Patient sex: M
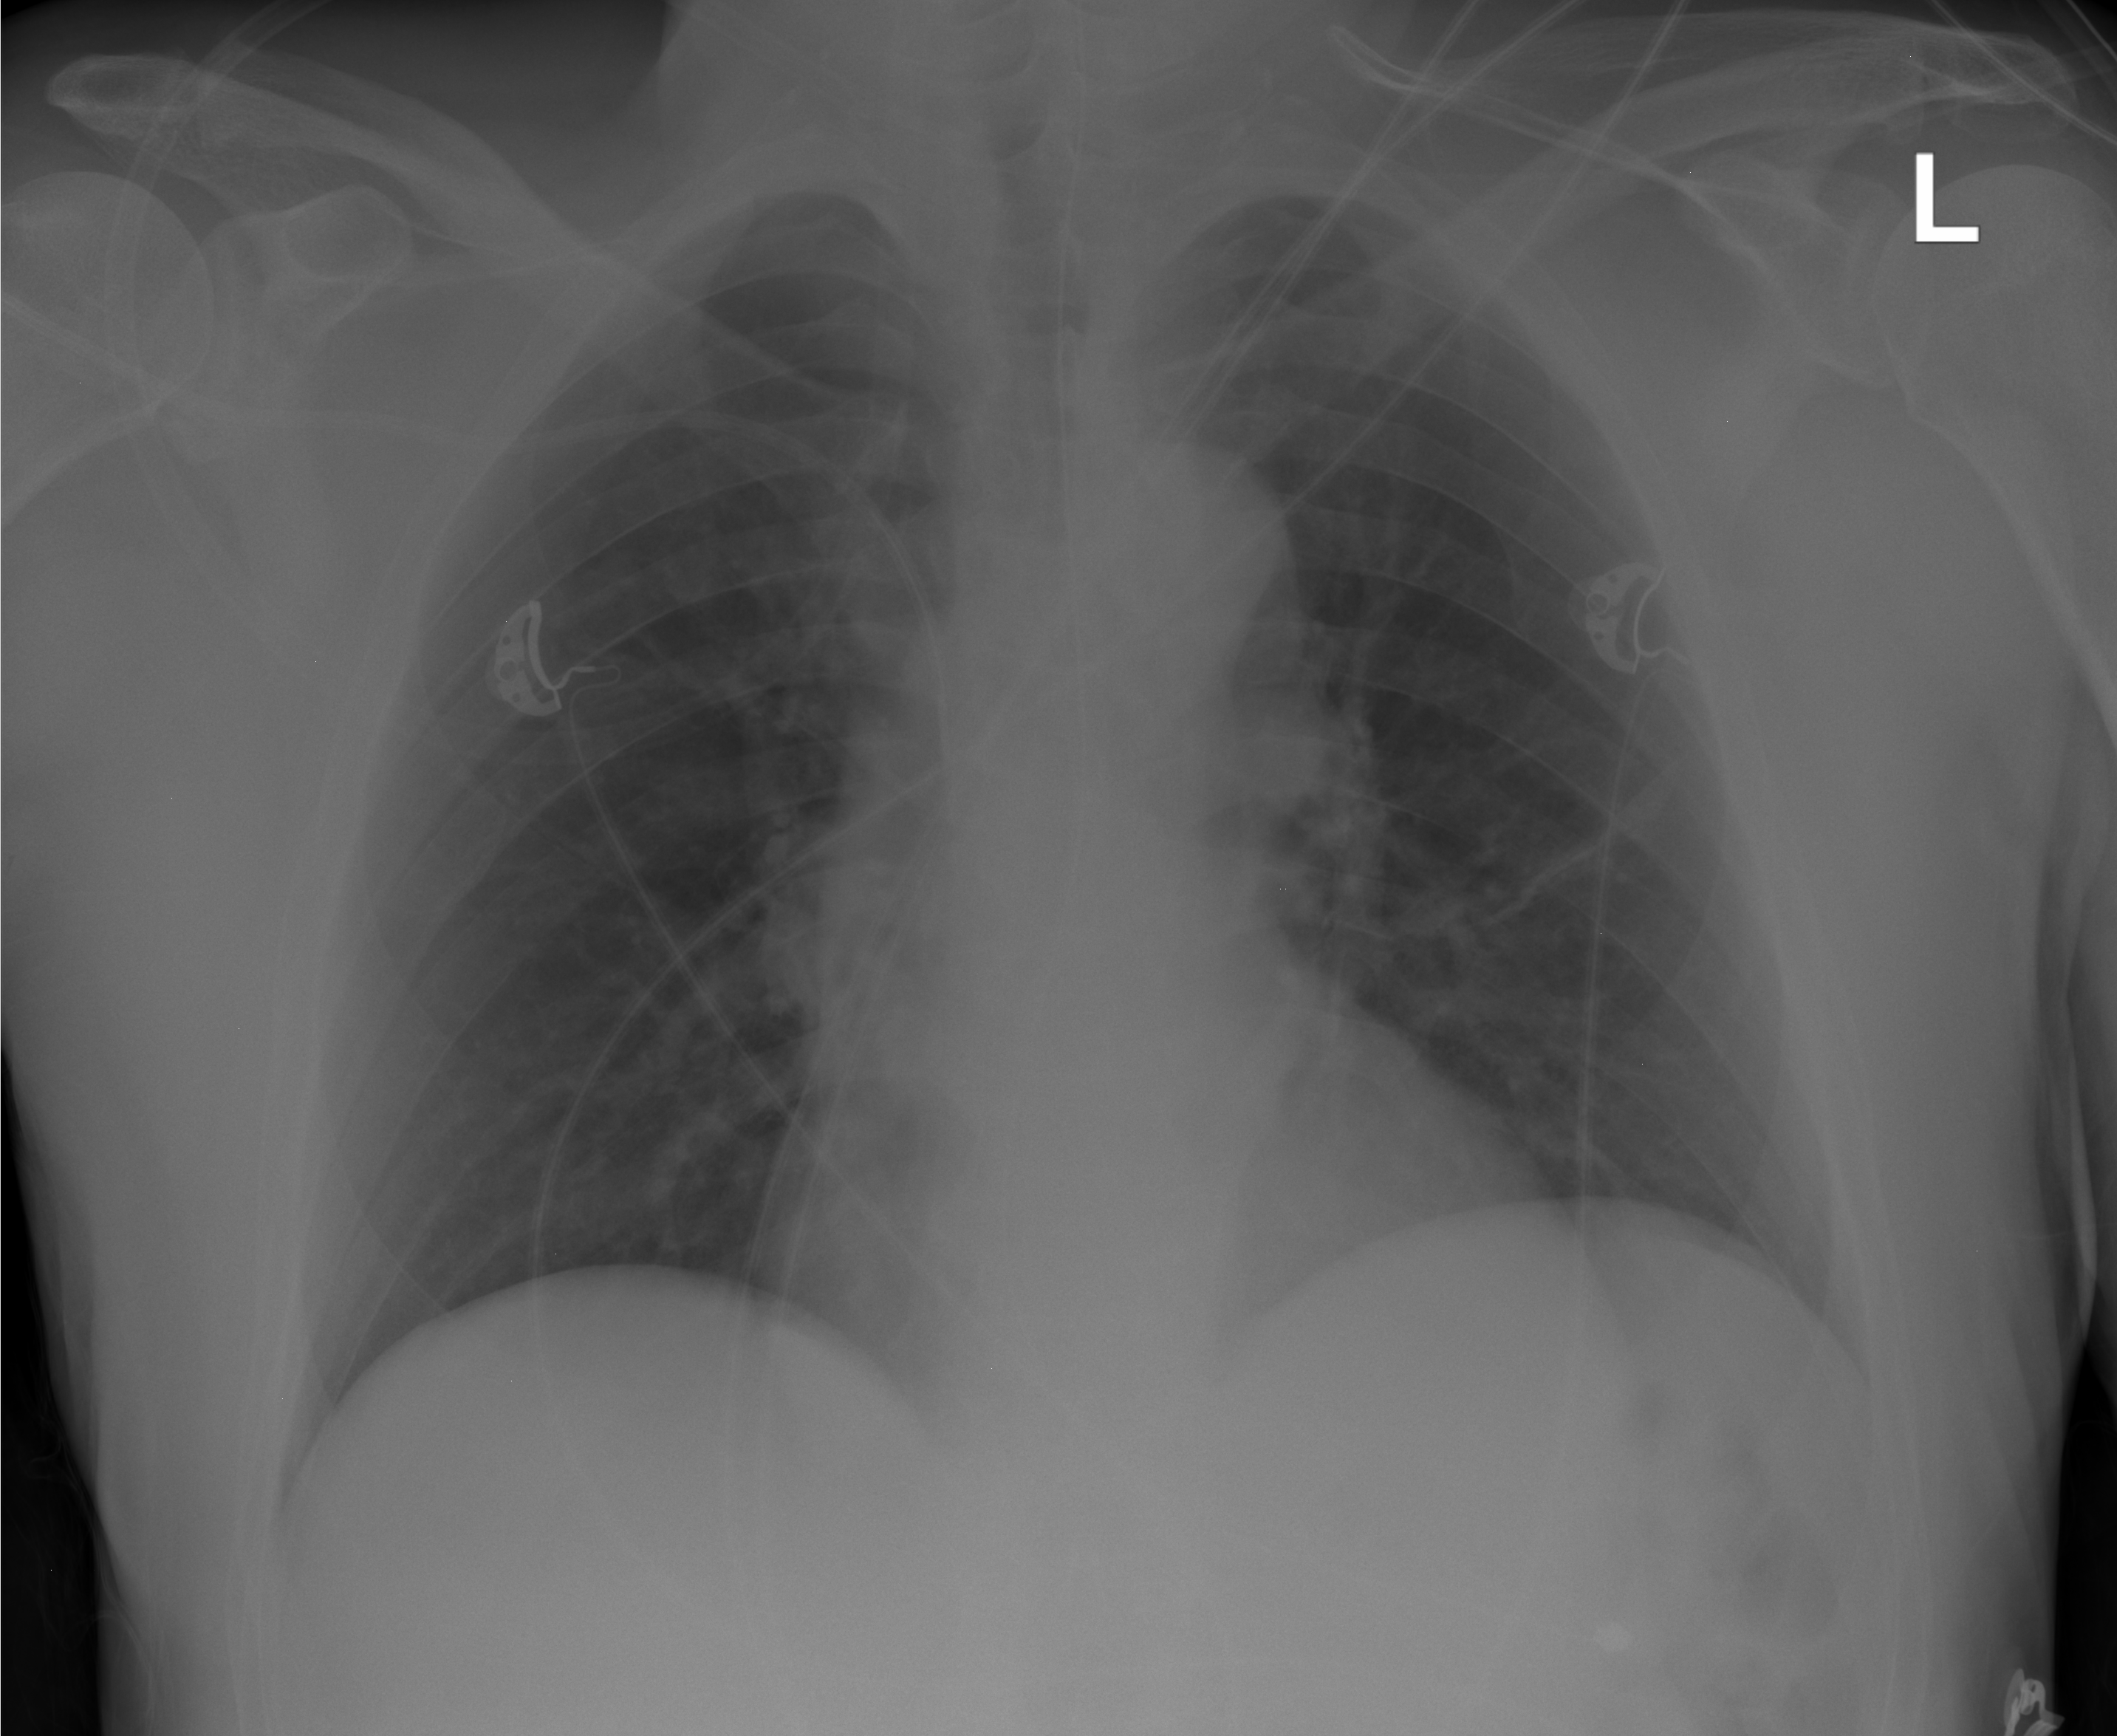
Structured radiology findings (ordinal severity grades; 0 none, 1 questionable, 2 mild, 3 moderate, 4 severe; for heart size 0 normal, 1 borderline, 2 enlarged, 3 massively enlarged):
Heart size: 0
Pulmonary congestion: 0
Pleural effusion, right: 0
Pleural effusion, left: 0
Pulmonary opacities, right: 0
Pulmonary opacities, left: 0
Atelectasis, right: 0
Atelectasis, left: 2